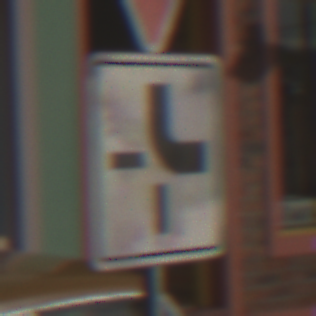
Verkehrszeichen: VerlaufVorfahrtsstrasse4
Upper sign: VorfahrtGewaehren
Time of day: MorningAfternoon
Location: Outdoor (Special)
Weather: PartlyCloudy
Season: NotSpecified
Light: Natural